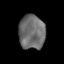
Tissue: prostate
Cell type: Fibroblasts
Senescence score: 0.6864
Nuclear area (px): 882
Mean DAPI intensity: 108.778